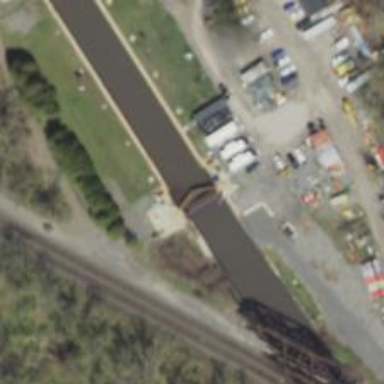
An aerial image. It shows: Lock gate along waterway.